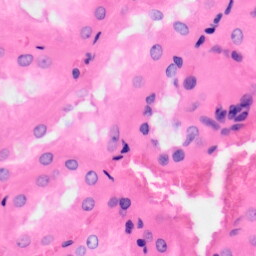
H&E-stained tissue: Kidney